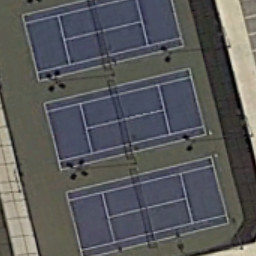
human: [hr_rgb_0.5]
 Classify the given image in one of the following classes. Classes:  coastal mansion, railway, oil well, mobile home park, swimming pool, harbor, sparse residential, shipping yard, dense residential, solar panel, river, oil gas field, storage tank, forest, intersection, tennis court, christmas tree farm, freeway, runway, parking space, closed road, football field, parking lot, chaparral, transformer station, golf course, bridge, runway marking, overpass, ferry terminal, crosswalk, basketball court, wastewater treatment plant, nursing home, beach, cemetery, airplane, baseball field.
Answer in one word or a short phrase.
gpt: tennis court